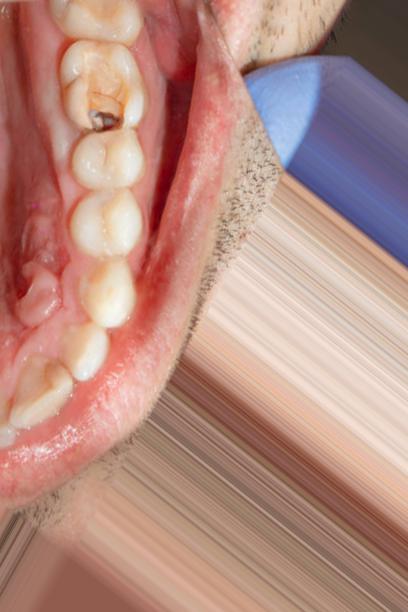
Condition: Caries